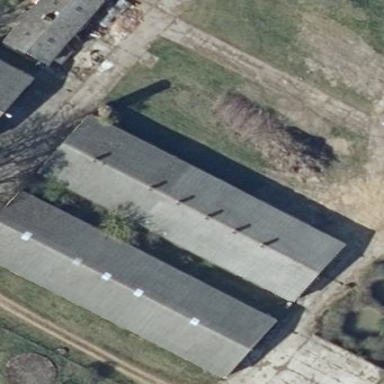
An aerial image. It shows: Farmyard area.